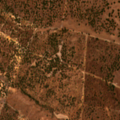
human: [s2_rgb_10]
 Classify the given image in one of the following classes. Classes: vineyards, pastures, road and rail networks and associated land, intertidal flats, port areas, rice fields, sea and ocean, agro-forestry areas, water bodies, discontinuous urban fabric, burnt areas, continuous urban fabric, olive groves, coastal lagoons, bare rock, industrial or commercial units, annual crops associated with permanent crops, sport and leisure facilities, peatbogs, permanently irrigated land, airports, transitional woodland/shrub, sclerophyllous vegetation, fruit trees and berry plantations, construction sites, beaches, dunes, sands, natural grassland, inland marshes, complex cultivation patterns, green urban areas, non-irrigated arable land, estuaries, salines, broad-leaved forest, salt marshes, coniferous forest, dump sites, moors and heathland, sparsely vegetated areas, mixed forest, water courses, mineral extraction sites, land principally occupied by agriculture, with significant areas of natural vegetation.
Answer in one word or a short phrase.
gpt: olive groves, pastures, agro-forestry areas